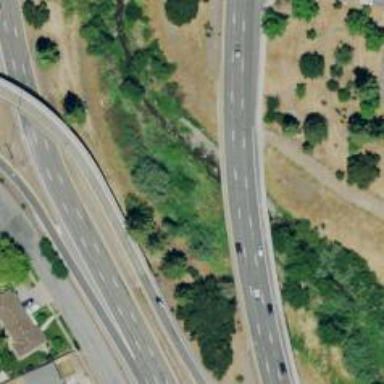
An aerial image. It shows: Bridge on trunk expressway.